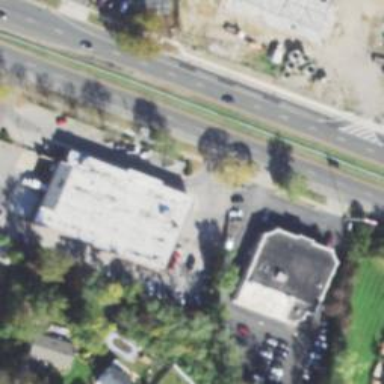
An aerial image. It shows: Commercial building.